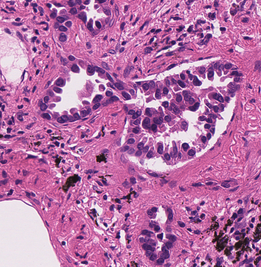
Tumor epithelial tissue: yes
Tumor-associated stroma tissue: yes
Normal tissue: no